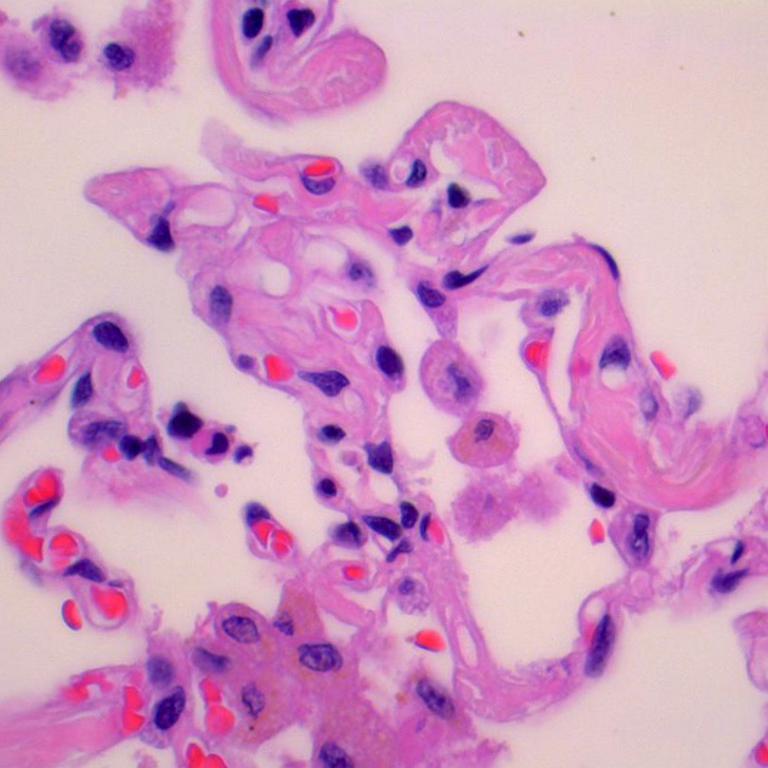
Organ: lung
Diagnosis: benign